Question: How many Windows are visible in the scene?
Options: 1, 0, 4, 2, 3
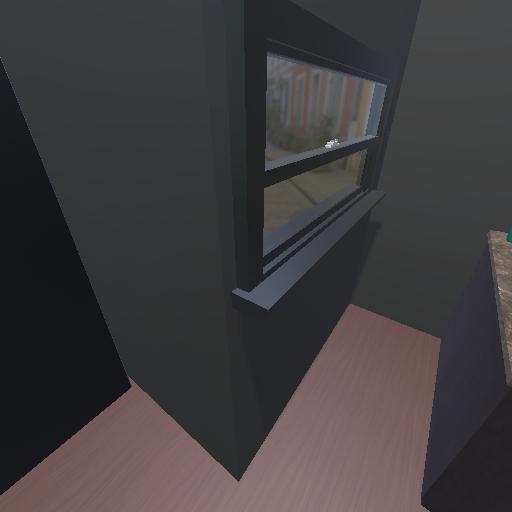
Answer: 1